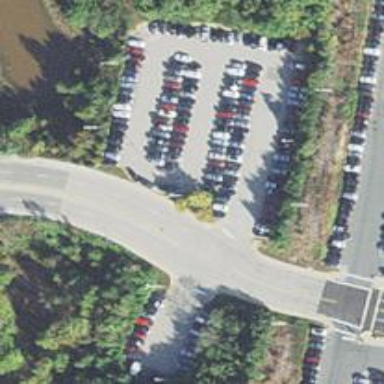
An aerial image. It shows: Parking area with park and ride facilities.